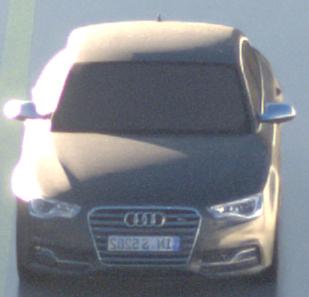
Make: Audi
Model: S5
Detailed model: F5
Model produced from: 2016
Model produced until: 2019
Doors: 2
Color: gray
Road condition: wet road
Daytime: sunrise or sunset
Contrast: high contrast